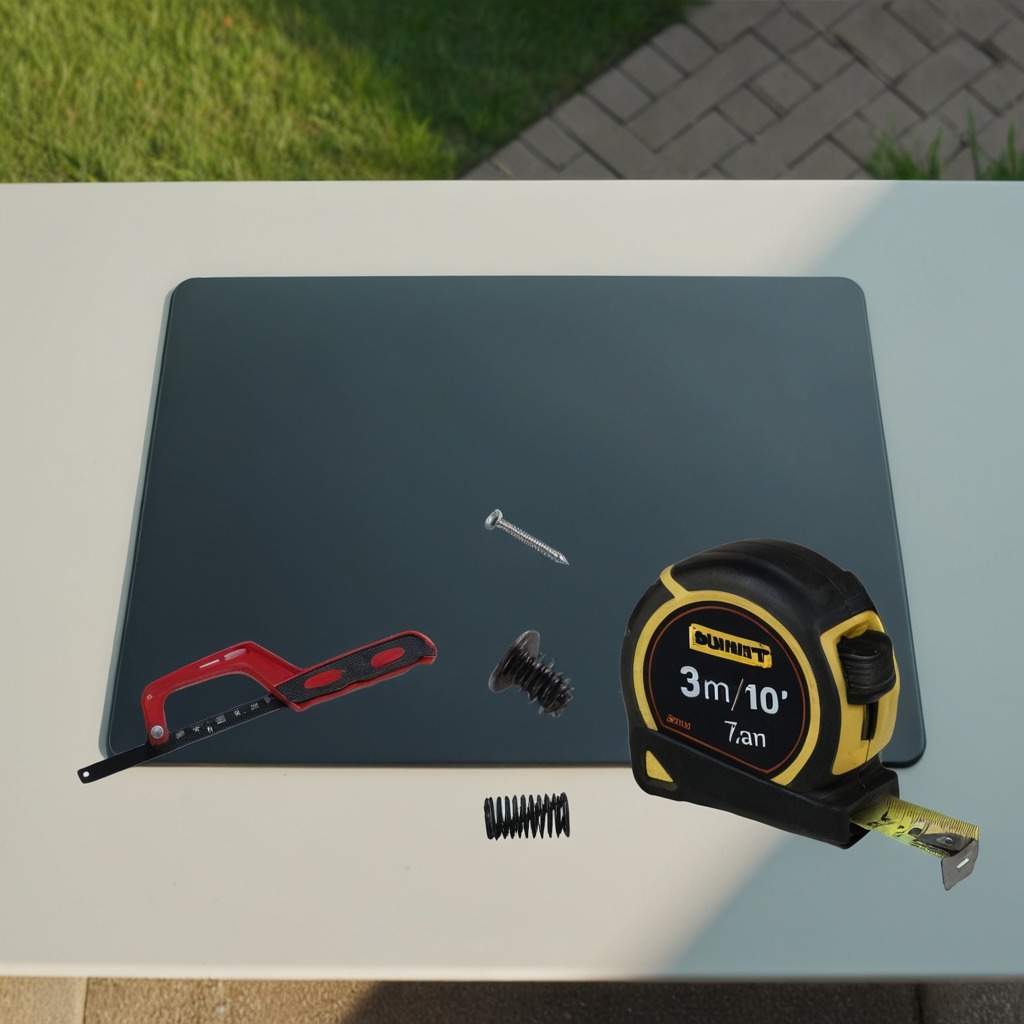
A measuring tape, a metal machine screw, an iron nail, a coiled metal spring, and a handheld metal saw are lying on the textured surface.